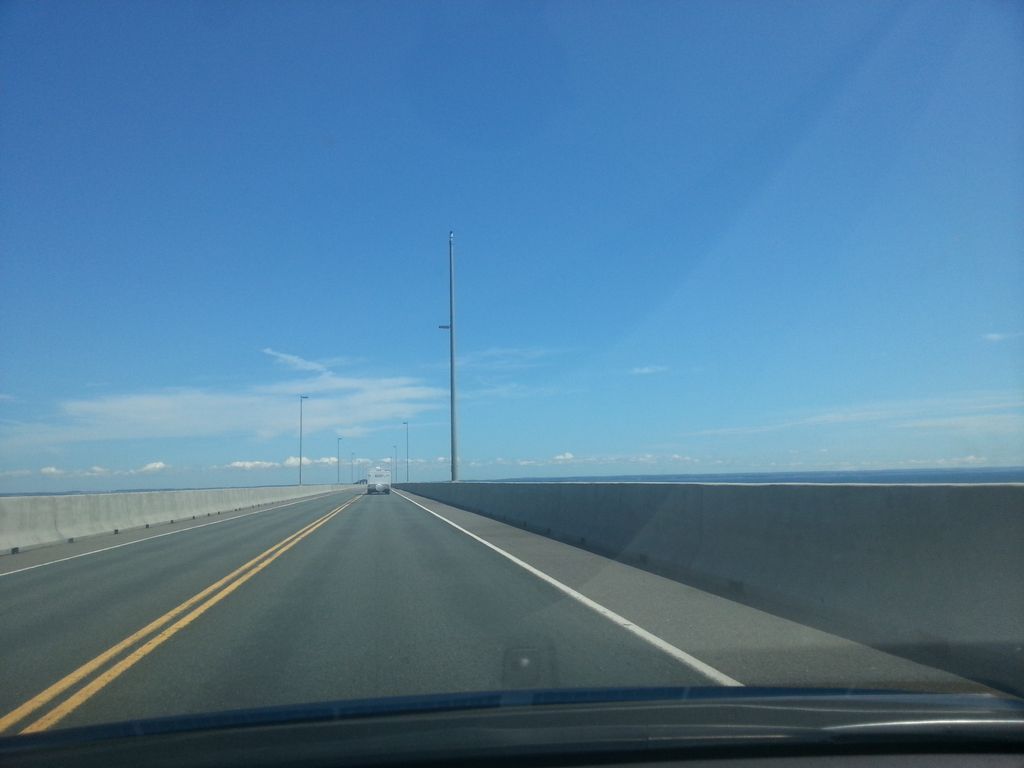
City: charlottetown